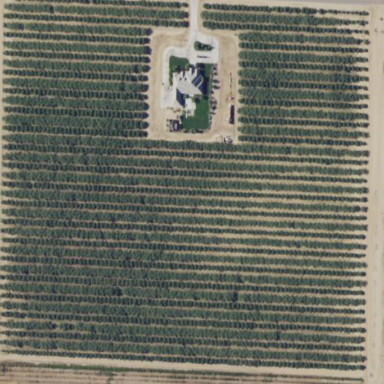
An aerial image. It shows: Vineyard growing grapes.